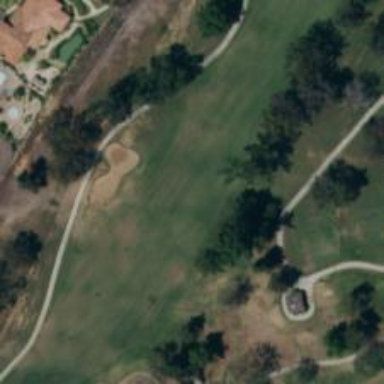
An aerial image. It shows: View of golf hole.